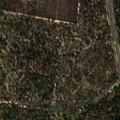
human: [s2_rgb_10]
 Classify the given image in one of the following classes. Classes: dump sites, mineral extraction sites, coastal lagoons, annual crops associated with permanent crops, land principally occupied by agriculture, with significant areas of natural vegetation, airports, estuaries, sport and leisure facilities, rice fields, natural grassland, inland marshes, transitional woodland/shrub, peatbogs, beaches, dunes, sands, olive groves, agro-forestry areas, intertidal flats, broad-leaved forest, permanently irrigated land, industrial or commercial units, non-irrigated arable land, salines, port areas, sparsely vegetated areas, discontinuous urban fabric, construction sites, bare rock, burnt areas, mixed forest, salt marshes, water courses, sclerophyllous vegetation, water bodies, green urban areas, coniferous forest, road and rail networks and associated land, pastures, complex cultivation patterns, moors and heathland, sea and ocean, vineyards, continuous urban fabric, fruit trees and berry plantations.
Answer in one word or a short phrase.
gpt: agro-forestry areas, broad-leaved forest, mixed forest